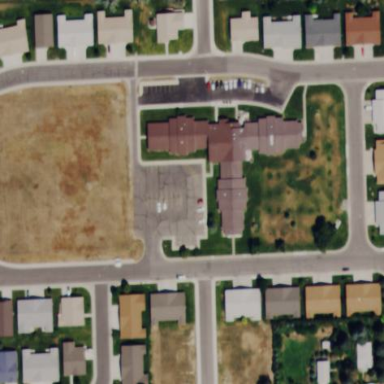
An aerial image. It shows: Nursing home.